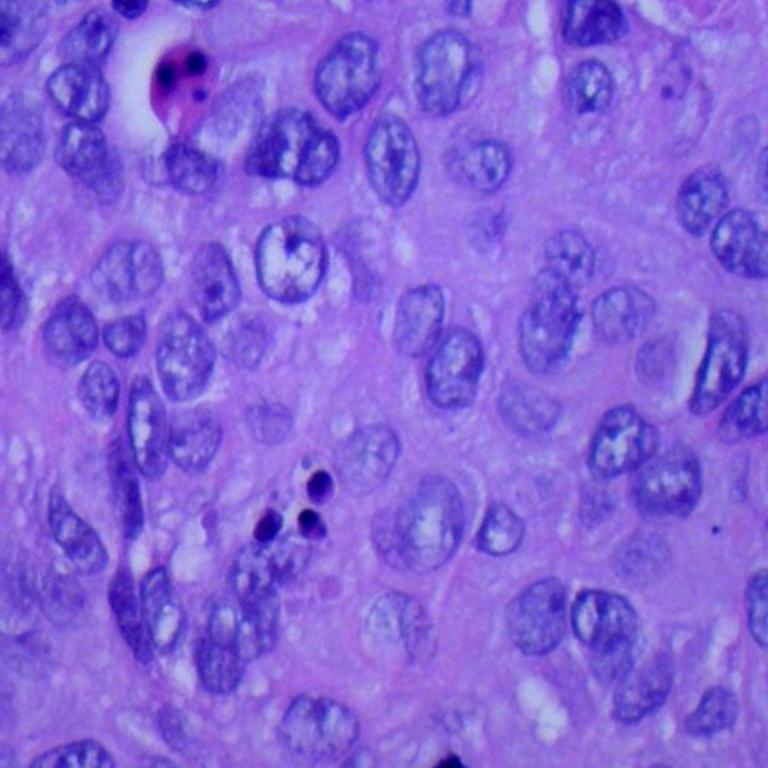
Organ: lung
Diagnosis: squamous carcinomas